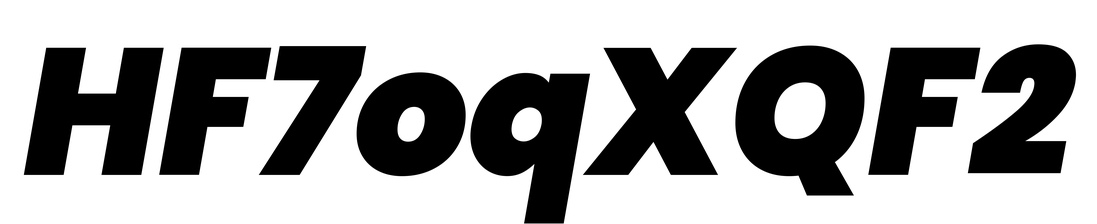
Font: Poppins-BlackItalic